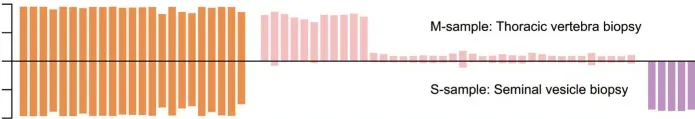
The altered landscape and phylogenetic reconstruction of the two samples. (A) The second panel shows the cancer cell fraction estimated by using PyClone and calculated using the read depth of mutations, copy numbers, and purity of tumors. Other panels are showing the frequency of mutations in three types of prostate cancer using public data from the cBioPortal (1400 primary tumors, 54 NEPC samples, and 880 mCRPC samples). Important functional cancer genes are marked in red.
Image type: chart (chart)